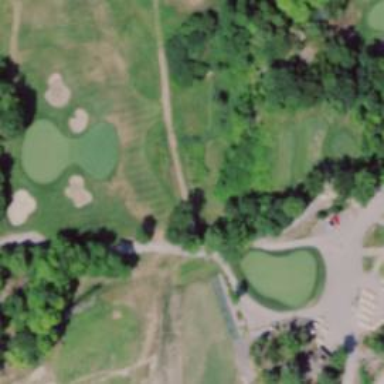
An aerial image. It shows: Rough area on grassy golf course.